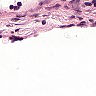
Metastatic tissue present: no